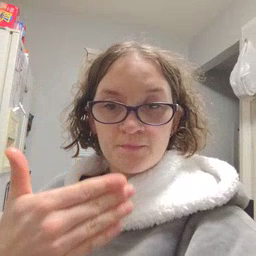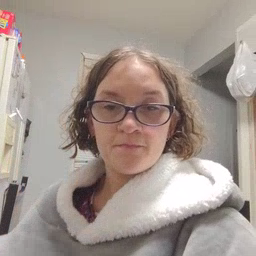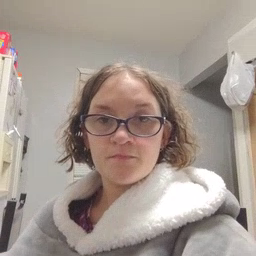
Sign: bedroom